Question: I have to change RowSpan value if OccupationalInjuryId's duplicate value exists. Here is the screenshot:

Should I use T-SQL or '#temporary' table structure. But I couldn't figure out how to fix. For example there are two values with 'OccupationalId = 1100' and both rowspan's are 2. It should be 1 for second value's RowSpan no.
My SQL query:
'''
select *
from
(select
Row_Number() over (order by oi.Id) as RowNo,
oid.OccupationalInjuryId
from
OTH_OccupationalInjury oi
left join
OTH_OccupationalInjuryDetail oid on oi.Id = oid.OccupationalInjuryId
where
1 = 1) t1
left join
(select
count(OccupationalInjuryId) end as RowSpan,
oid.OccupationalInjuryId
from
OTH_OccupationalInjury oi
left join
OTH_OccupationalInjuryDetail oid on oi.Id = oid.OccupationalInjuryId
where
1=1
group by
OccupationalInjuryId
having
(Count(OccupationalInjuryId) > 1) ) t2 on t1.OccupationalInjuryId = t2.OccupationalInjuryId
END
'''
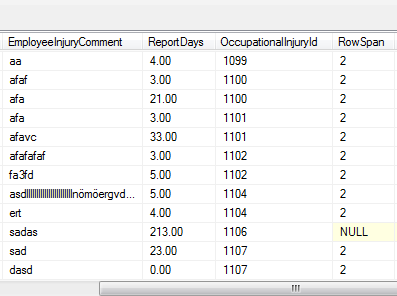
Answer: If I got you correctly, you only care about first RowSpan value for each OccupationalInjuryId and for others you want 1. If I am wrong, correct me.
So, Can you try something like :
'''
DECLARE @BaseTable TABLE(ID INT, OccupationalInjuryId INT, RowSpan INT)
INSERT INTO @BaseTable (ID, OccupationalInjuryId, RowSpan)
SELECT 1, 1100, 2 UNION ALL
SELECT 2, 1100, 2 UNION ALL
SELECT 3, 1099, 2 UNION ALL
SELECT 4, 1099, 3 UNION ALL
SELECT 5, 1106, NULL
SELECT
ID,
OccupationalInjuryId,
CASE WHEN rn = 1 THEN RowSpan ELSE 1 END AS RowSpan
FROM
(
SELECT ID, OccupationalInjuryId, RowSpan, ROW_NUMBER() OVER (PARTITION BY OccupationalInjuryId, RowSpan ORDER BY ID) AS rn FROM @BaseTable
) tmp
'''